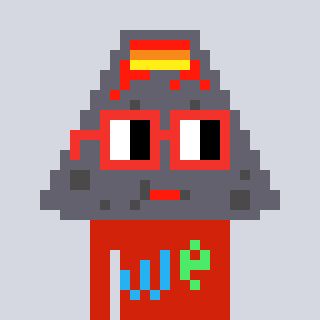
a pixel art character with square red glasses, a volcano-shaped head and a red-colored body on a cool background